Question: I am trying to build QtDropbox to use in a project of my own in visual studio. QtDropbox uses Qt of course and I included it into the project (as you can see on the image).

My problem is that it cannot find '#include <QLocale>'. So what dependency did I forgot?
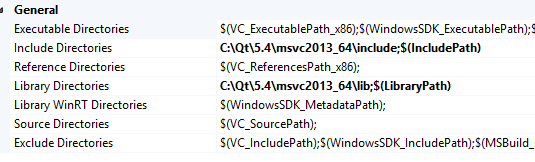
Answer: In order to let your compiler find the mentioned include file you have to extend the list of 'Include Directories' in your Visual Studio project's configuration. The mentioned file can be found in 'QtCore' sub directory of Qt include files, so you simply need to add 'C:\Qt.4\msvc2013_64\include\QtCore' path to the list too.